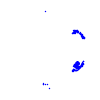
Particle: pion